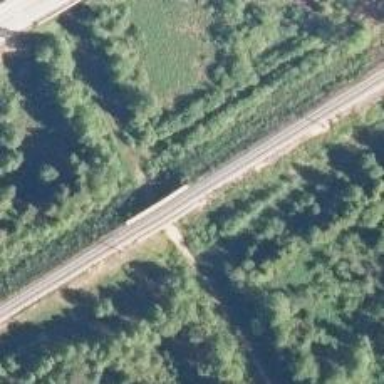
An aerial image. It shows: Bridge with electrified continuous railway track and contact line.